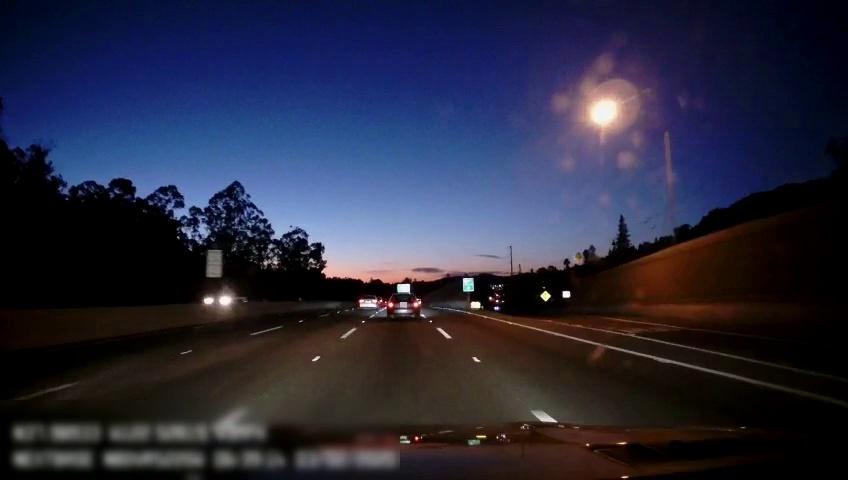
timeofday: Night
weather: Other
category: Drivable Space
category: Vehicles | Car
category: Vehicles | Car
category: Vehicles | Truck
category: Lanes | Alternate Lane
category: Lanes | Alternate Lane
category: Lanes | Current Lane
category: Lanes | Current Lane
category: Lanes | Alternate Lane
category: Lanes | Alternate Lane
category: Lanes | Alternate Lane
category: Traffic | Signs
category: Traffic | Signs
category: Traffic | Signs
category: Traffic | Signs
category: Traffic | Signs